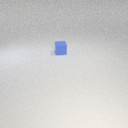
small blue rubber cube